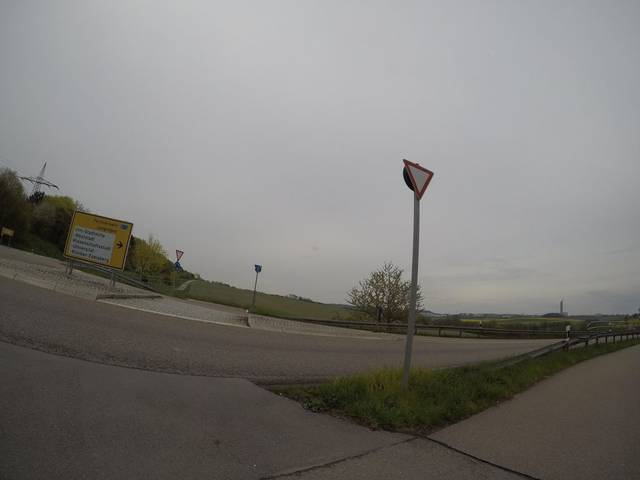
Region: Germany
Coordinates: 48.435, 10.012